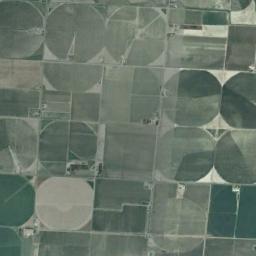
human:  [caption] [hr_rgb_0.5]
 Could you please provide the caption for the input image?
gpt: More than ten neatly arranged green and ocher mixed circular farmlands with incomplete gardens and semicircles .

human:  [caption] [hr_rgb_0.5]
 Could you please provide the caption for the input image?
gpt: Most round fields are green .

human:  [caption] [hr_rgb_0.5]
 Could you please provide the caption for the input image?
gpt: Several khaki circular farmlands and several green circular farmlands are on the wasteland and some square farmlands beside .

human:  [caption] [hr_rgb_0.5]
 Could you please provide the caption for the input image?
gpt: There are some green circle farmland and square farmland .

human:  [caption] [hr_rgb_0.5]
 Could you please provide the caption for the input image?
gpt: There are many gray circular farmlands of the same size .